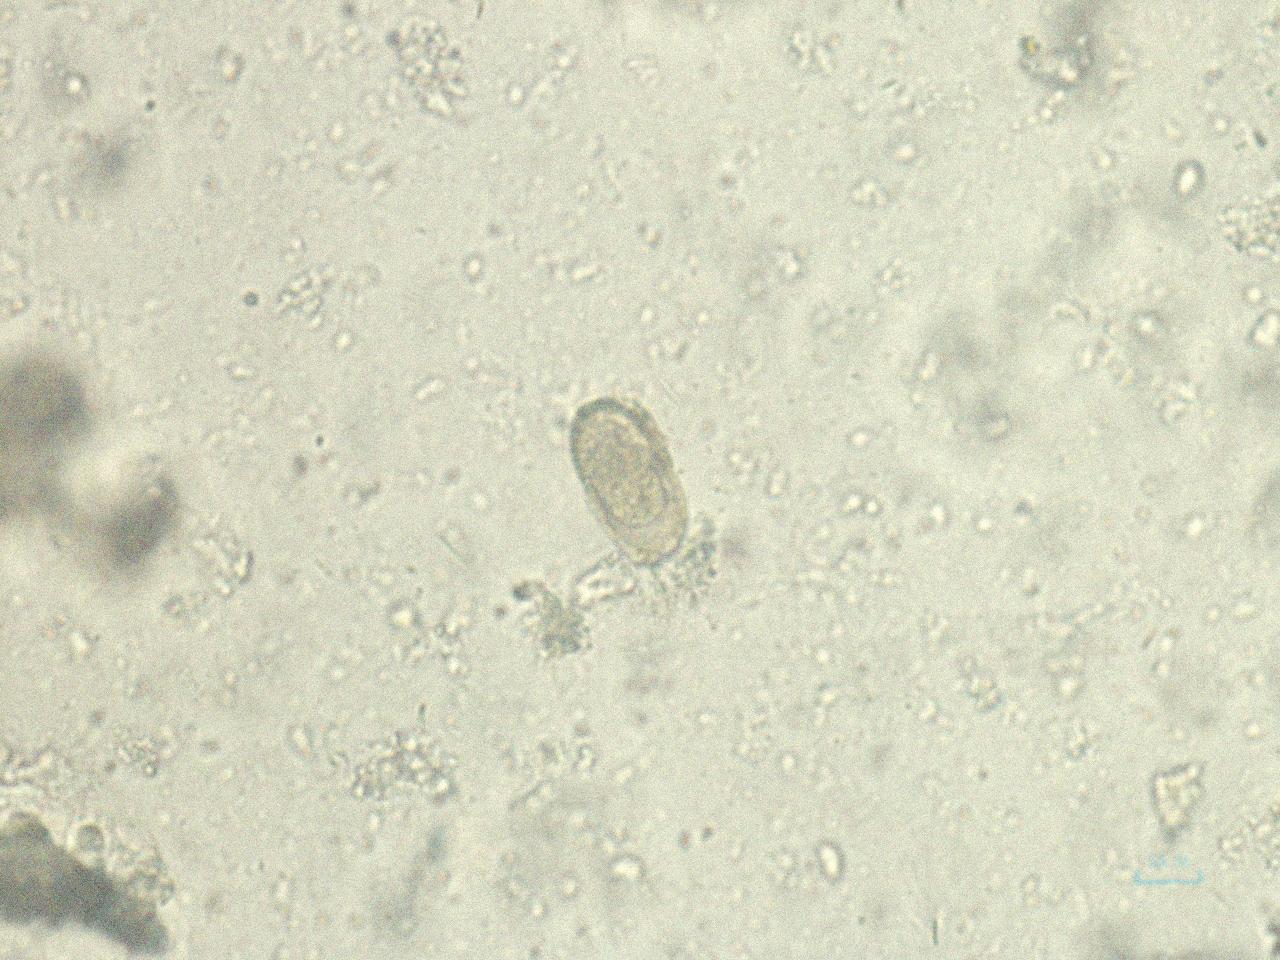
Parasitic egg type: Capillaria philippinensis